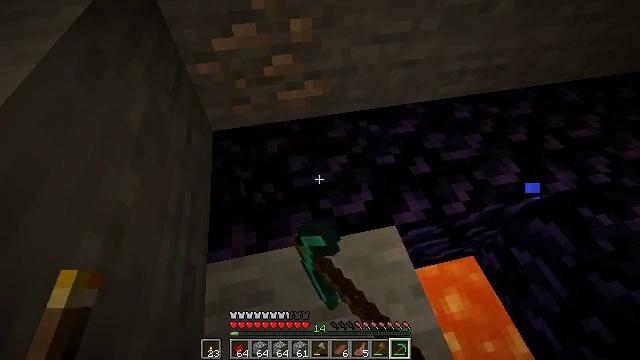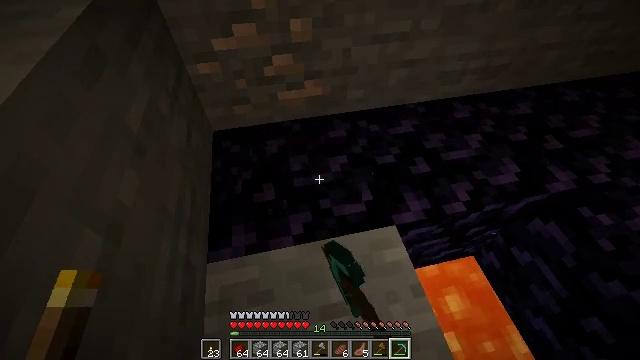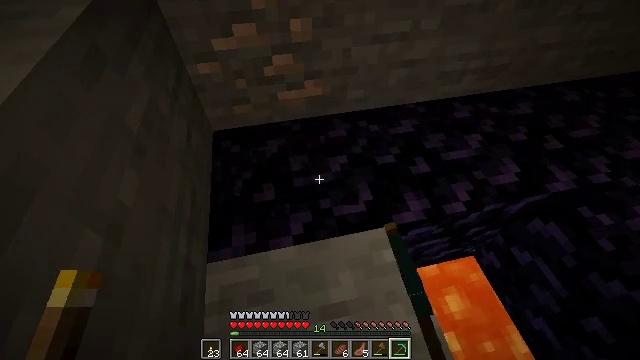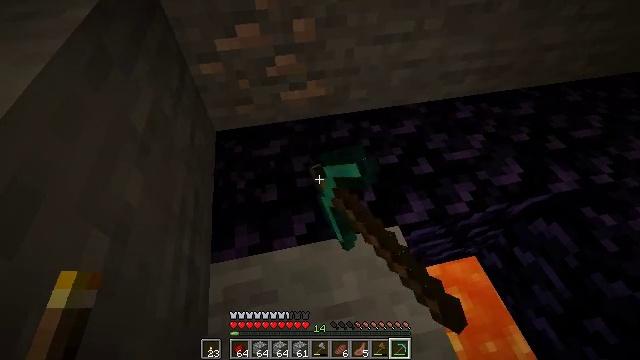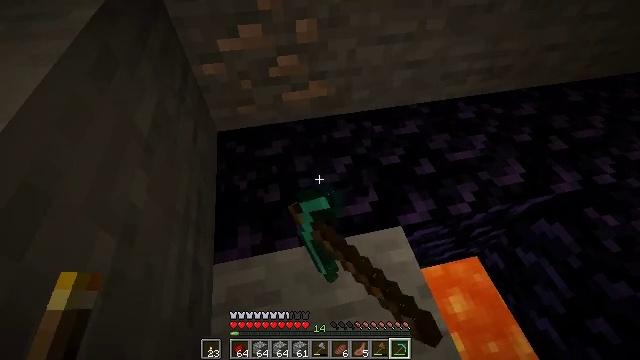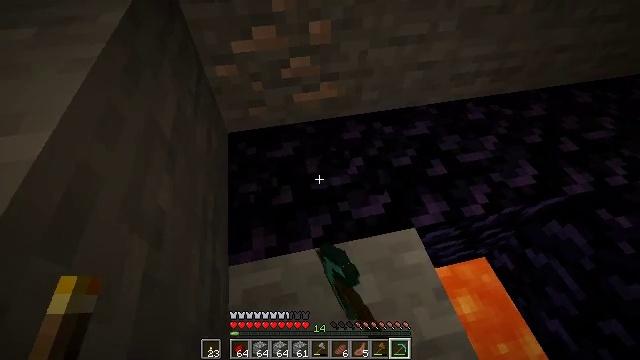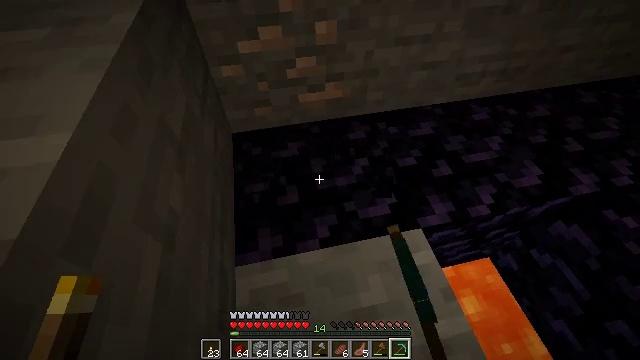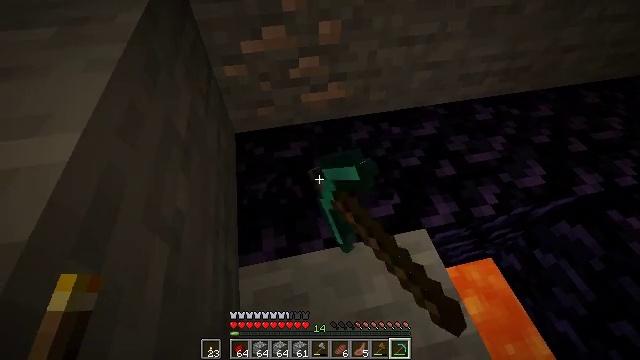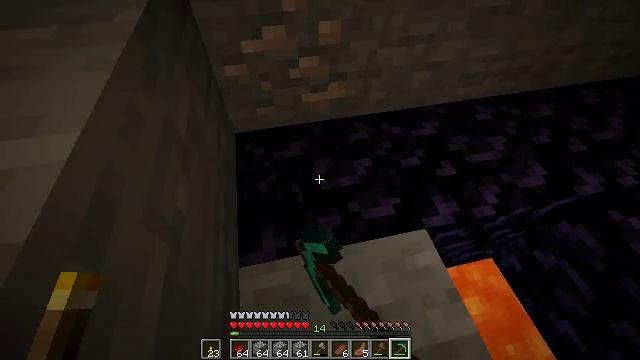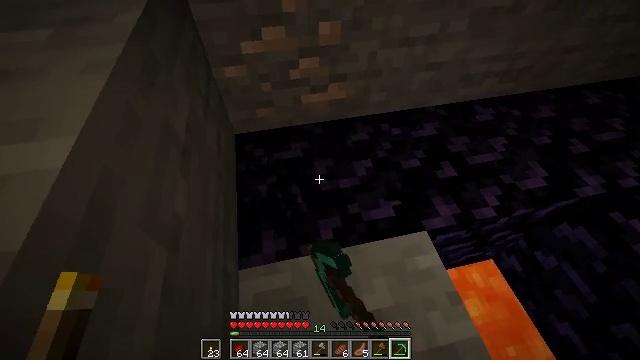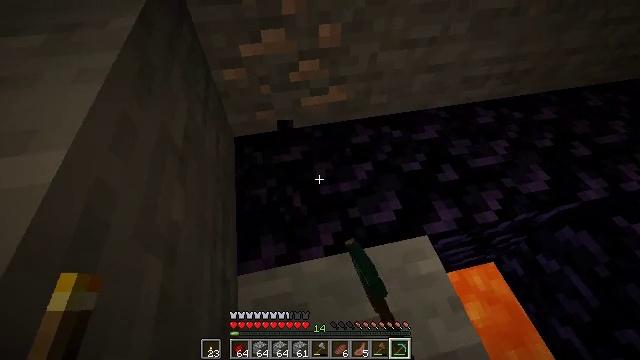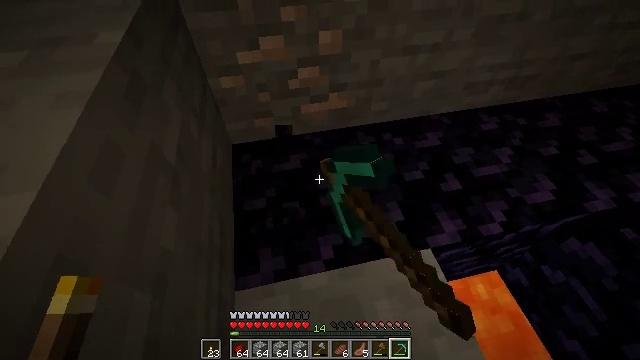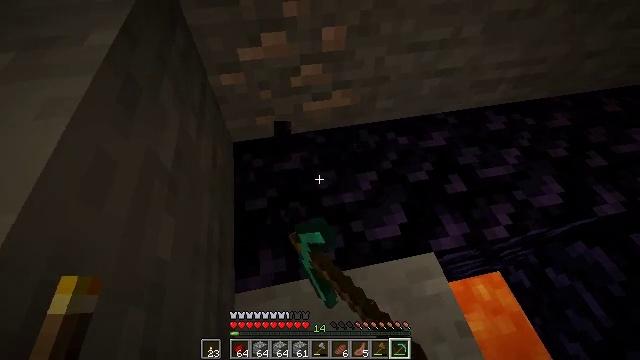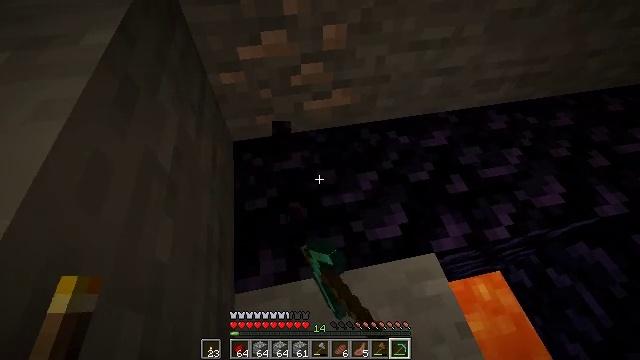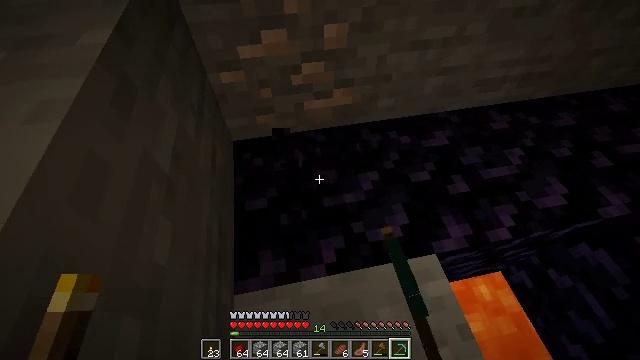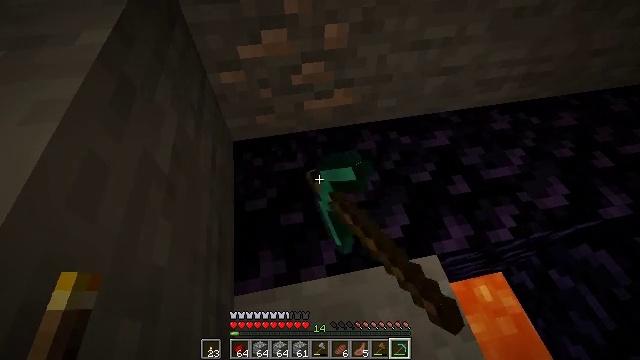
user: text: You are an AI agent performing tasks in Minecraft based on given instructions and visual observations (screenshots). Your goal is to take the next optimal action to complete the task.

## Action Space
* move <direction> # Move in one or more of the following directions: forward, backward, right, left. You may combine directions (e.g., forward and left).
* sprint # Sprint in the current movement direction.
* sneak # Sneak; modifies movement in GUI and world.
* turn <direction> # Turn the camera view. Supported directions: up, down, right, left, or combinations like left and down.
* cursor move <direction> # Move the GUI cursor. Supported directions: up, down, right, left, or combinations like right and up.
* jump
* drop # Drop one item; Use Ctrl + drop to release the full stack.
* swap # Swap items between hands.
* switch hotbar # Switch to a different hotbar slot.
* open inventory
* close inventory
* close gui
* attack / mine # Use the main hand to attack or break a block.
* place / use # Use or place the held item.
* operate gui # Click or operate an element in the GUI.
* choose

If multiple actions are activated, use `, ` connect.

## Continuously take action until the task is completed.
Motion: motion action
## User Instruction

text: Collect obsidian for crafting.
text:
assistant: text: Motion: sneak, attack / mine
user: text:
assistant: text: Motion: sneak, attack / mine
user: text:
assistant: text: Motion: move left, sneak, attack / mine
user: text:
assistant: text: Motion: move left, sneak, attack / mine
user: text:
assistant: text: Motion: move left, sneak, attack / mine
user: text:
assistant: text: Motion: move left, sneak, attack / mine
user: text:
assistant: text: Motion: sneak, attack / mine
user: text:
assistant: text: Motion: sneak, attack / mine
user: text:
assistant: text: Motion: move forward, sneak, attack / mine
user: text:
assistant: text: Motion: move forward, sneak, attack / mine
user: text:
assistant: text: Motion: move forward, sneak, attack / mine
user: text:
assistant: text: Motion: sneak, turn down, attack / mine
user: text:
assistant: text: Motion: sneak, attack / mine
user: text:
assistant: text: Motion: sneak, attack / mine
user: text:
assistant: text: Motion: sneak, attack / mine
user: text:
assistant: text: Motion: sneak, attack / mine
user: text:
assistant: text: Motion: sneak, attack / mine
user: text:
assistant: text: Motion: sneak, attack / mine
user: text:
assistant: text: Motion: sneak, attack / mine
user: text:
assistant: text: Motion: sneak, attack / mine
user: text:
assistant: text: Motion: sneak, attack / mine
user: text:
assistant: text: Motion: sneak, attack / mine
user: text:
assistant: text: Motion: sneak, attack / mine
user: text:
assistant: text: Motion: sneak, attack / mine
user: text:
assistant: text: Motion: sneak, attack / mine
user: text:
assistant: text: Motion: sneak, attack / mine
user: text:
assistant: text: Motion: sneak, attack / mine
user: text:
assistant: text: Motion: sneak, attack / mine
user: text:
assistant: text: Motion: sneak, attack / mine
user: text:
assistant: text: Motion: sneak, attack / mine